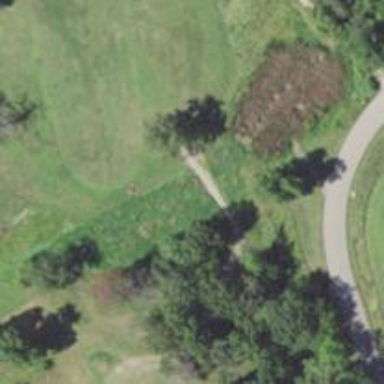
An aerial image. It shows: Picturesque scene of golf course with lateral water hazard.